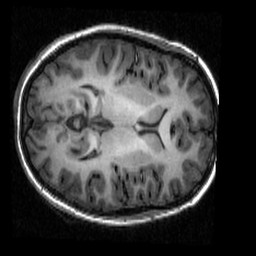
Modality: T1w
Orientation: axial
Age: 19
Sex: female